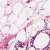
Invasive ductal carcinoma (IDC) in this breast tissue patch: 0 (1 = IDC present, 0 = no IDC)